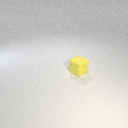
small yellow rubber cube